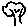
Label: tree